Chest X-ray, PA view. Patient: 62 years old, sex F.
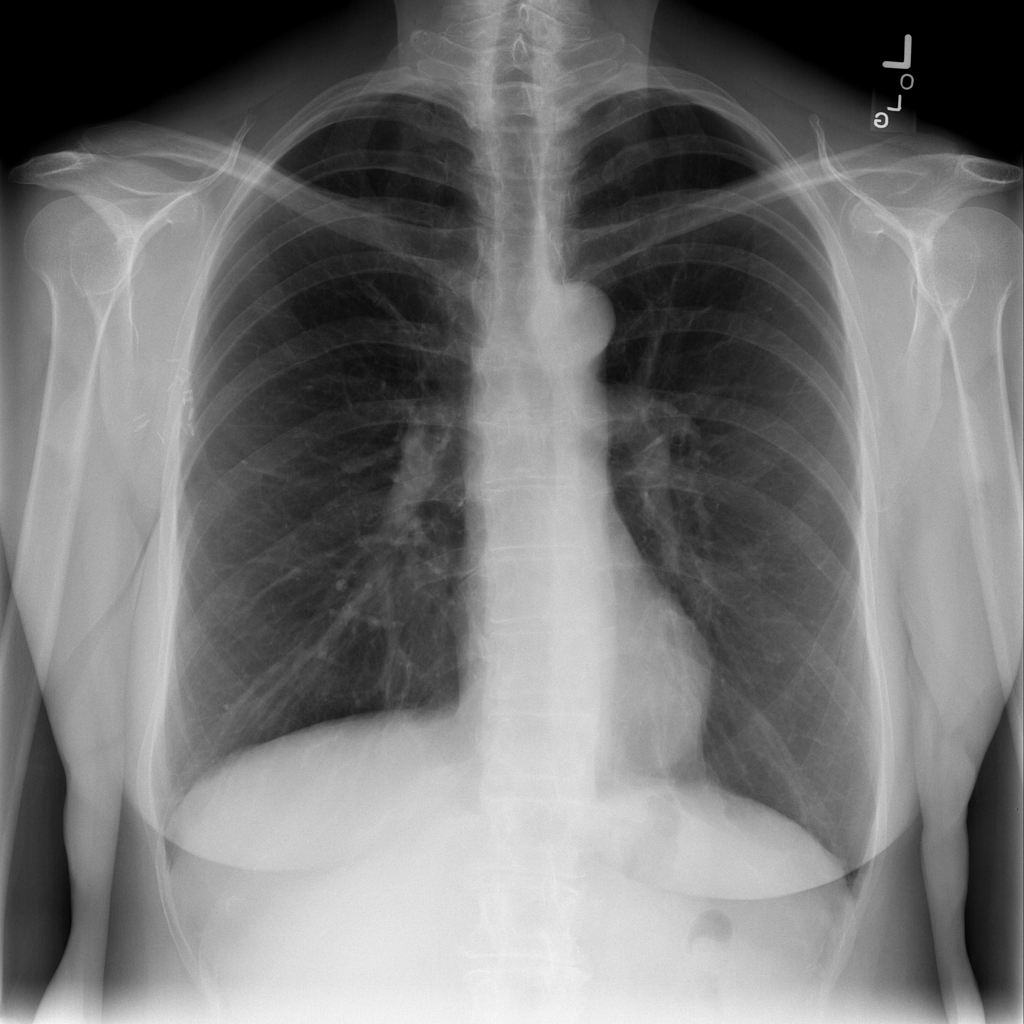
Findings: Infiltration